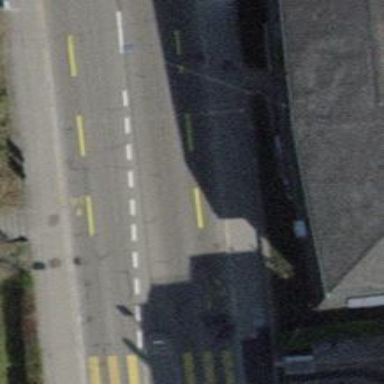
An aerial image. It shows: Tertiary road with asphalt surface. It has separate cycle lane and sidewalk. Trolley wires are present along the road.